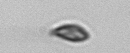
Label: Cryptophyta